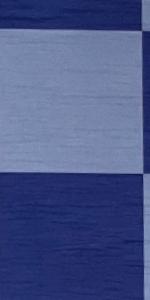
Label: Empty